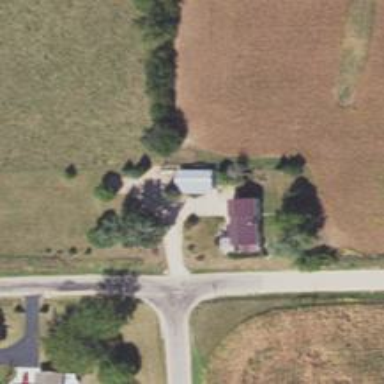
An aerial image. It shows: Driveway.